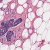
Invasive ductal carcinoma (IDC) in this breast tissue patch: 0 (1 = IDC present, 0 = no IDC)